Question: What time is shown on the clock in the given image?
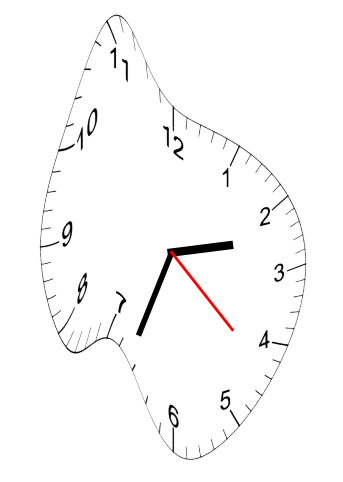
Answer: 02:33:22